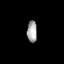
Tissue: lung
Cell type: Myeloid cells
Senescence score: 0.5962
Nuclear area (px): 209
Mean DAPI intensity: 166.23